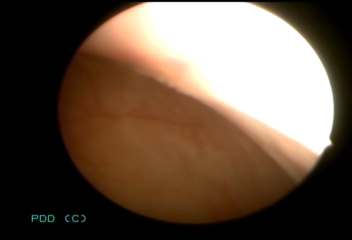
Modality: WLC
Class: Normal mucosa
Bladder cancer association: No